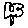
Label: flower